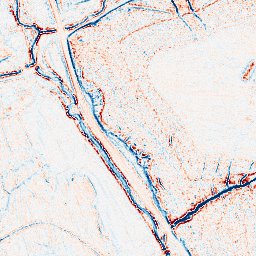
Category: classical
Decomposition family: uniform
Decomposition parameters: size: 5
Upsampling method: sinc_hamming
Upsampling parameters: scale: 2
kernel_size: 16
Upsampling scale: 2